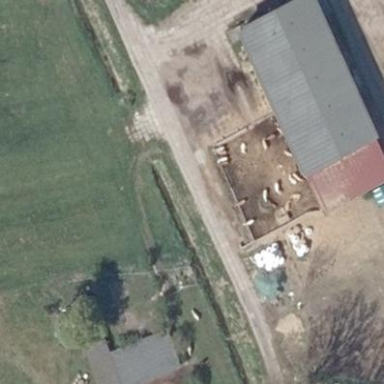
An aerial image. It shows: Cowshed building.